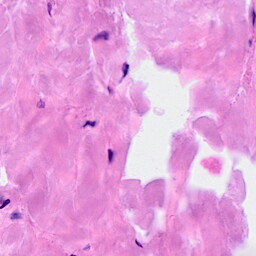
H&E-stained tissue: Breast